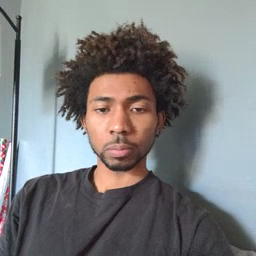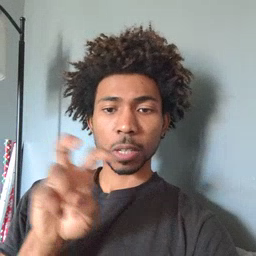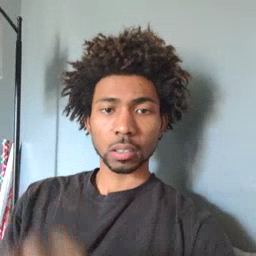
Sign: pizza